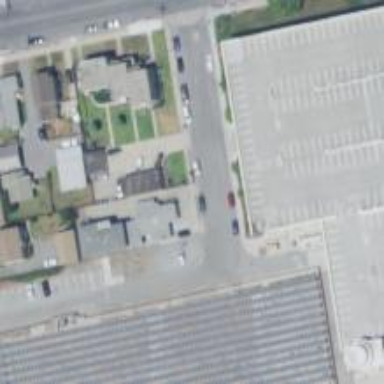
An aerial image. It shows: Multi-storey parking area with asphalt surface.